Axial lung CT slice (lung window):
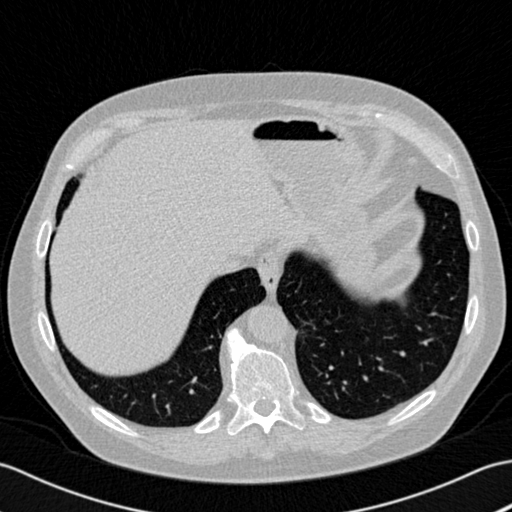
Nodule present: no